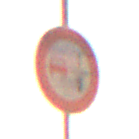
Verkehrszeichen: VerbotUeberholenEinspurigeFahrzeuge
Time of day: Night
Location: Outdoor (Suburban)
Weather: Clear
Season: NotSpecified
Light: Artificial